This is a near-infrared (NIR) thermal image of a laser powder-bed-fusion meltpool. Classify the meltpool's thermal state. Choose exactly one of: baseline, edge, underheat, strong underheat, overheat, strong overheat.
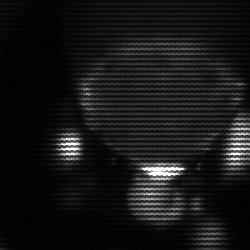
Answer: edge